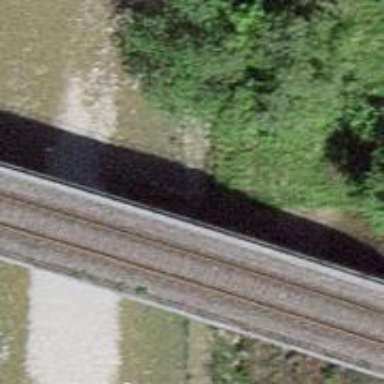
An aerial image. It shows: Single-track railway bridge with contact lines for electrification.